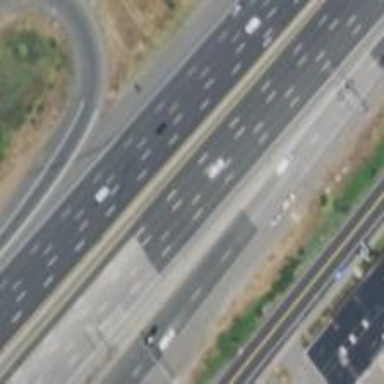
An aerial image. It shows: Motorway.